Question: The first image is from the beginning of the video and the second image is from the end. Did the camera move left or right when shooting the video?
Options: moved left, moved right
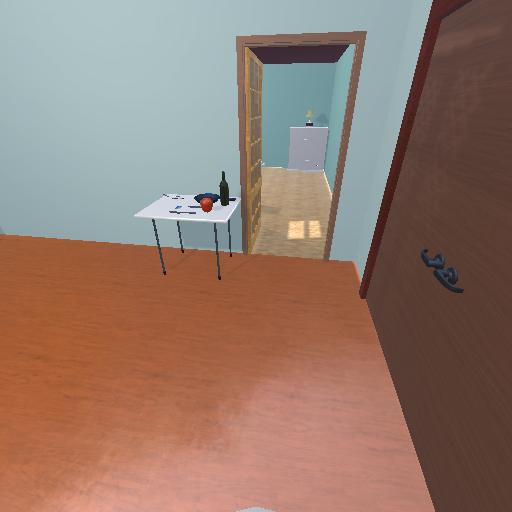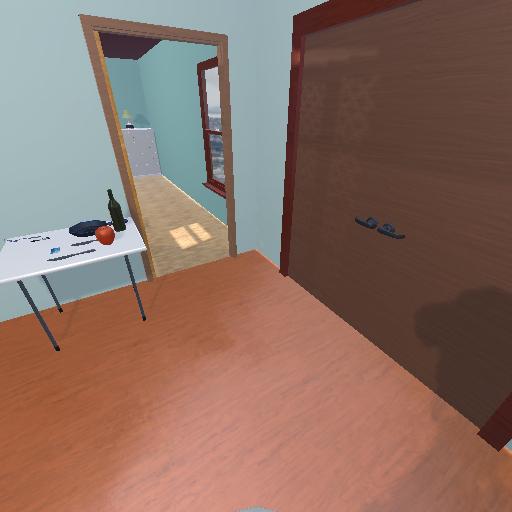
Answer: moved left